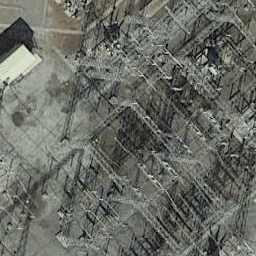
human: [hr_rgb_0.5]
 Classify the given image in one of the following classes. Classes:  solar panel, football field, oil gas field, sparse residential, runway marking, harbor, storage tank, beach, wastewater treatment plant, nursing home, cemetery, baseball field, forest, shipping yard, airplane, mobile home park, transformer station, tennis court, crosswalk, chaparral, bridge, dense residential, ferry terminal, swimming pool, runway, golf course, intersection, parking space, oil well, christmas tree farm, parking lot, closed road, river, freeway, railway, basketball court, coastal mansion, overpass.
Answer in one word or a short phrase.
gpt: transformer station